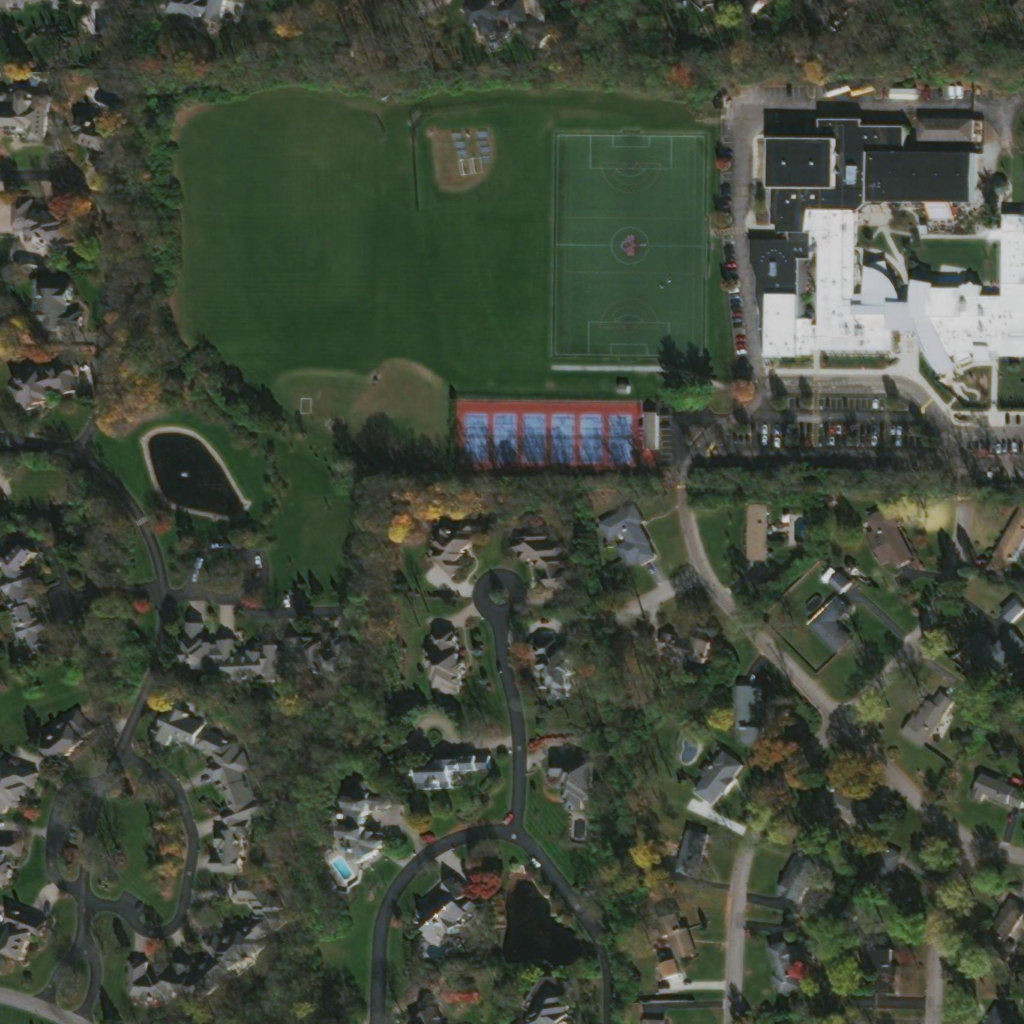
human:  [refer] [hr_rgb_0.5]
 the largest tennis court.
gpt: <box>[[43, 39, 63, 45, 0]]</box>

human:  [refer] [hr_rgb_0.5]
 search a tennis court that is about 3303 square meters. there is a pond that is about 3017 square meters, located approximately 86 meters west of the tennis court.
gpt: <box>[[43, 39, 63, 45, 0]]</box>